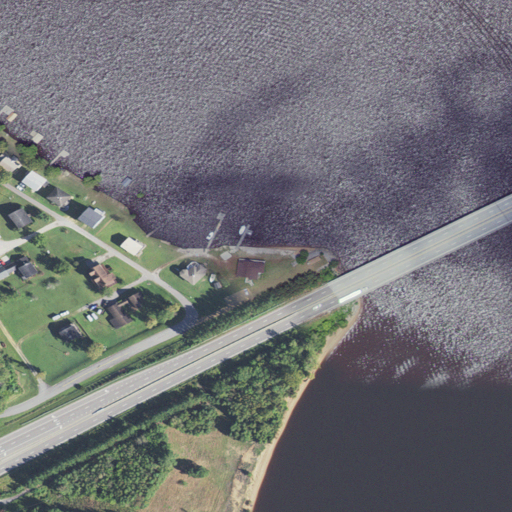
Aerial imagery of cape in North Carolina named Edenhouse Point containing open water, open development, low intensity development, medium intensity development, high intensity development, herbaceous wetlands, and shrub